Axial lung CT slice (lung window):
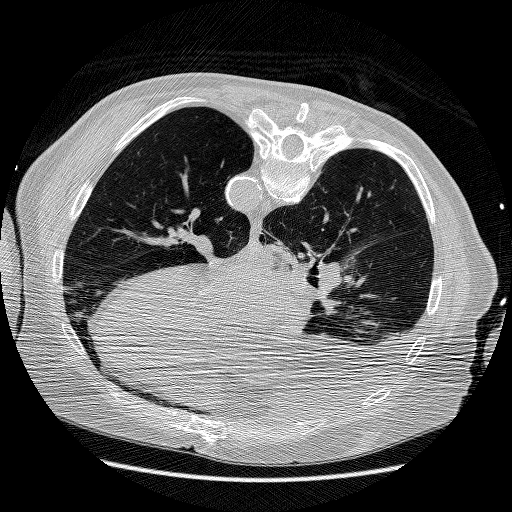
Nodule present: no